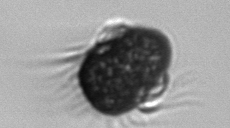
Label: Mesodinium